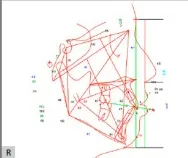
A-I) Post-treatment extraoral photographs.
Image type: medical_photograph (other_medical_photograph)